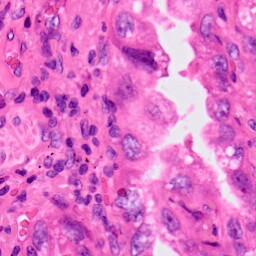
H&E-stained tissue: Lung